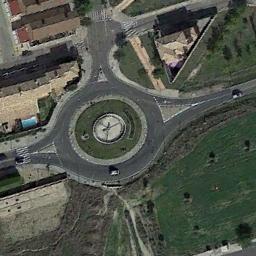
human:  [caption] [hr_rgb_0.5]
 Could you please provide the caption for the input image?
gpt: The roundabout with three exits and entrances is between the residential area and the lawn .

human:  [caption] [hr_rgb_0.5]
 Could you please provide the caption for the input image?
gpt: There are several buildings beside the roundabout .

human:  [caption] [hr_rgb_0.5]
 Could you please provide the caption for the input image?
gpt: The roundabout is on the grass next to buildings .

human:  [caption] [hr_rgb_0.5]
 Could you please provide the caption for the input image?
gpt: There are several moving vehicles on the road at the roundabout, There are several buildings and some trees and some lawns around the roundabout .

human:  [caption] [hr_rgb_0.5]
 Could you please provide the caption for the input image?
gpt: There are some buildings and green lawns beside the roundabout .